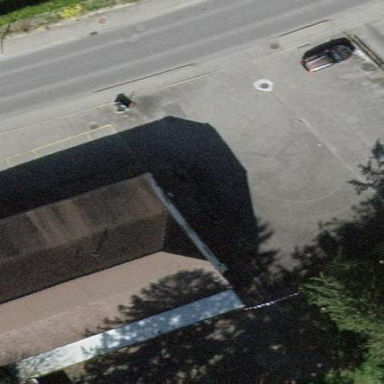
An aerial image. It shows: Parking area.